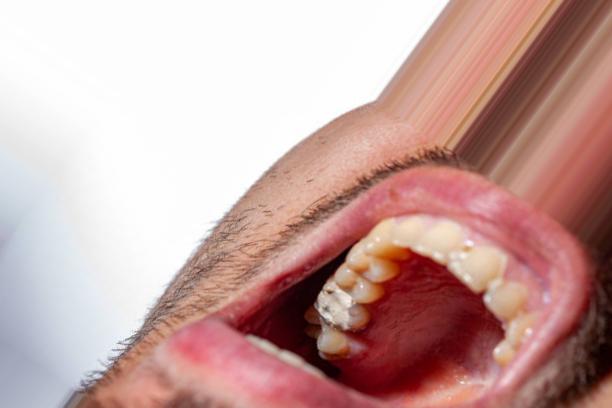
Condition: Caries